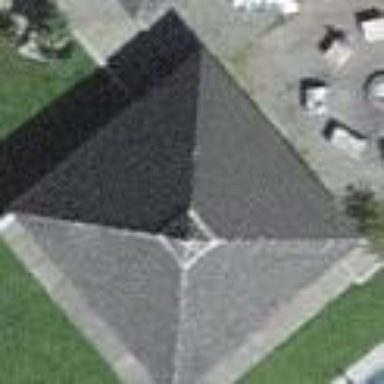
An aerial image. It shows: Building with pyramidal roof shape.